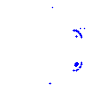
Particle: pion